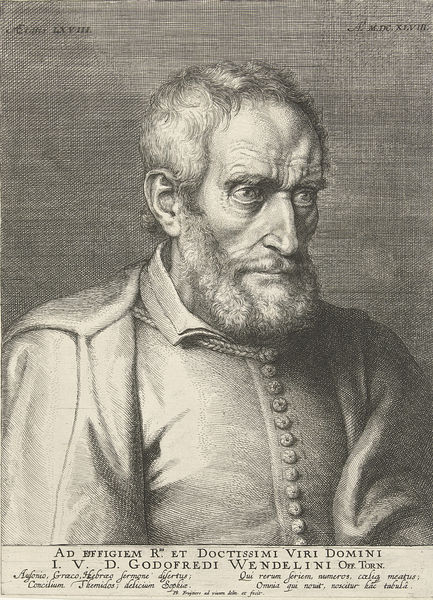
Titel: Portret van Godefridus Wendelinus
Künstler: Philip Fruytiers
Standort: Amsterdam
Institution: Rijksmuseum
Schlagwörter: gris, homme, portrait, gravure, baroque, renaissance, ancien, docteur, effigie, faché, godefroid, wendelini